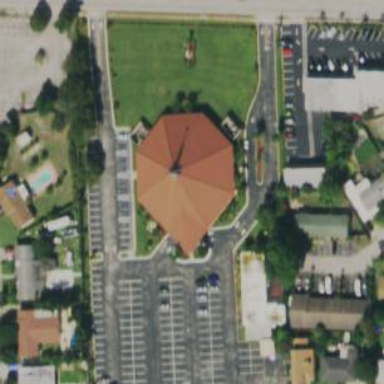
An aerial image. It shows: Beautiful church building.